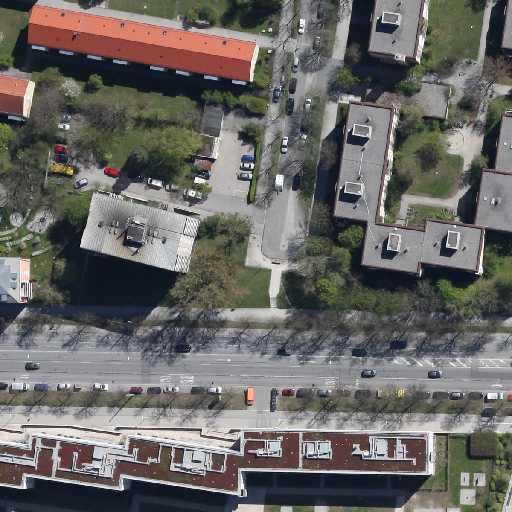
Referring expression: road